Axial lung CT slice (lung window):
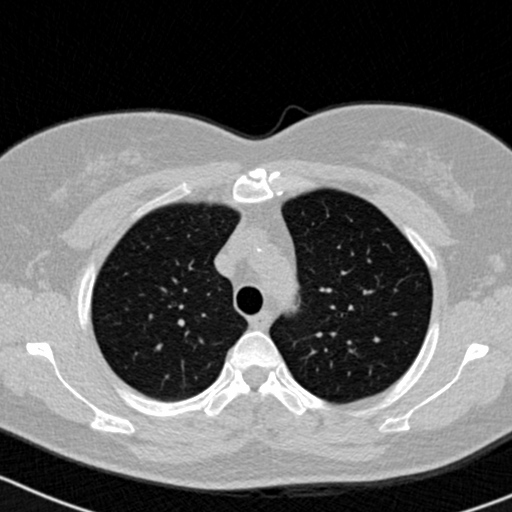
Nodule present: no